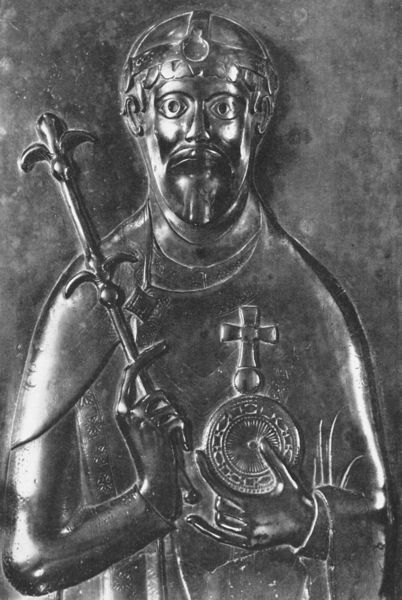
Titel: Grabplatte Rudolfs von Schwaben
Standort: Merseburg, Dom (EU - D - Sachsen-Anhalt)
Schlagwörter: hand, mann, umhang, finger, bart, stehend, brosche, krone, relief, kaiser, könig, bronze, kreuz, kupfer, kugel, herrscher, mittelalter, blech, zepter, reichsapfel, bügelkrone